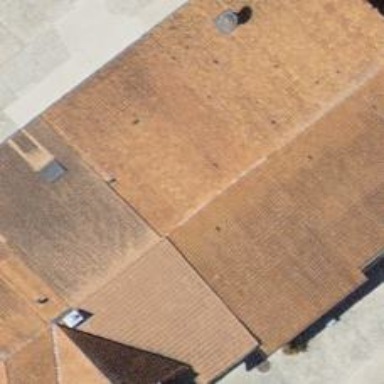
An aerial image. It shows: Farm building.